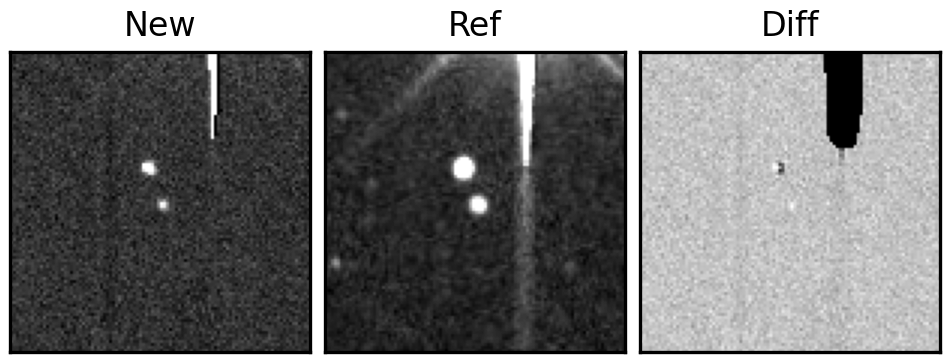
Label: real